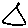
Label: triangle